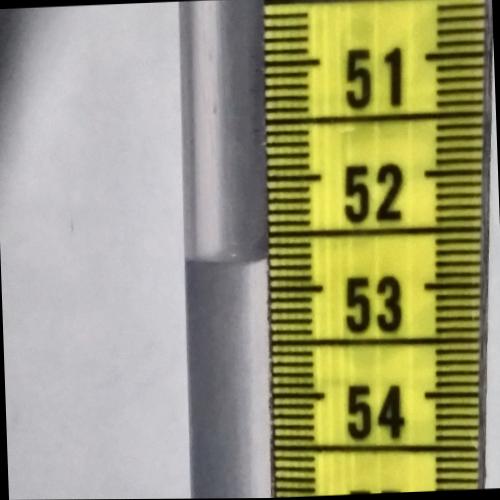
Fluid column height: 52.7 cm